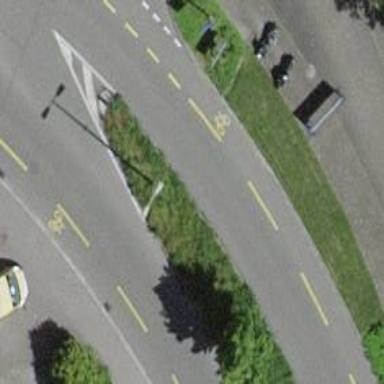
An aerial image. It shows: Secondary road with asphalt surface and designated cycle lane.